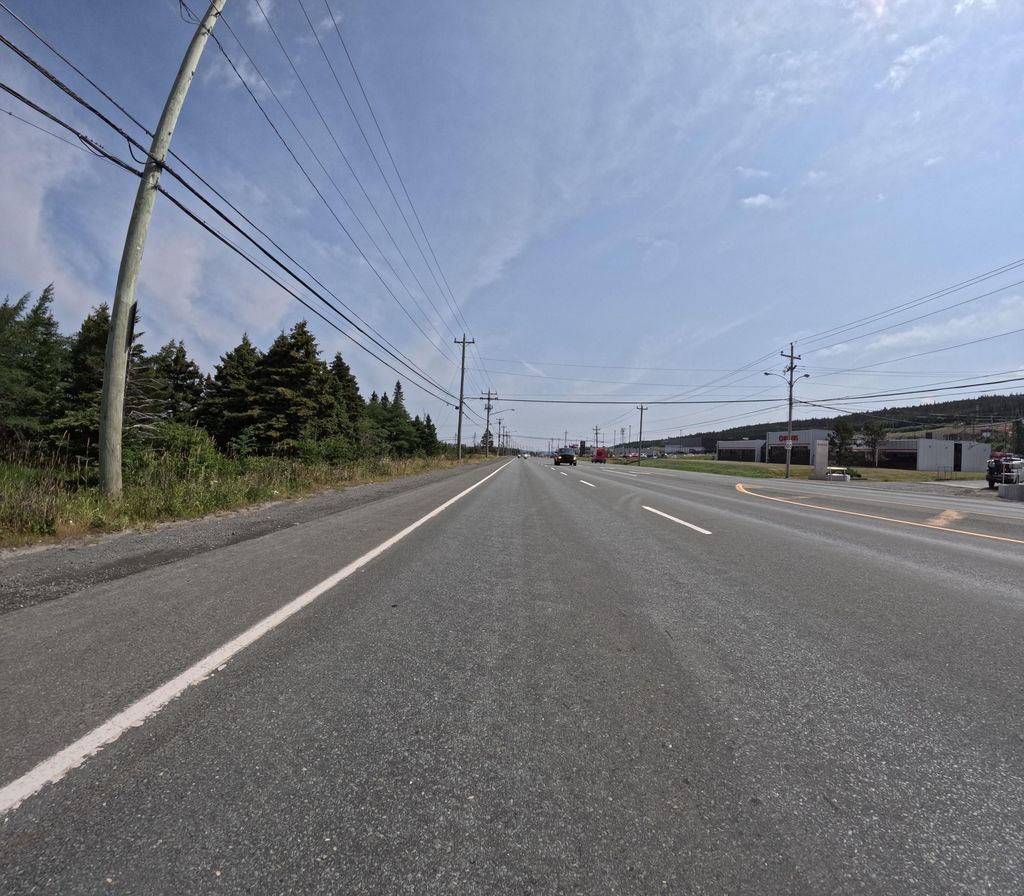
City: st_johns